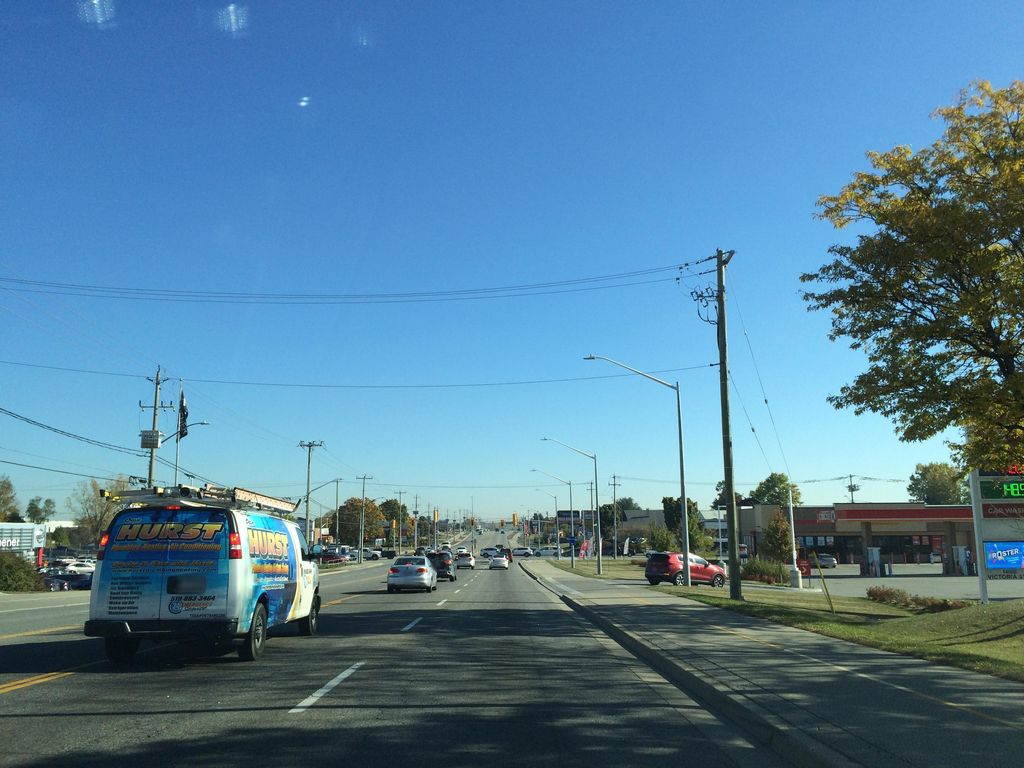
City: kitchener-waterloo